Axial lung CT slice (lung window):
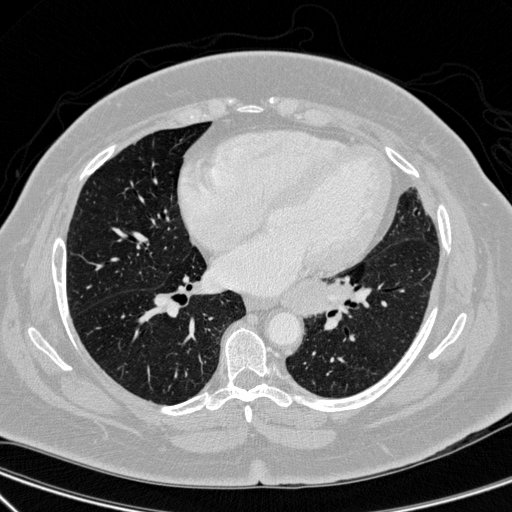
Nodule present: no